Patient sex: M
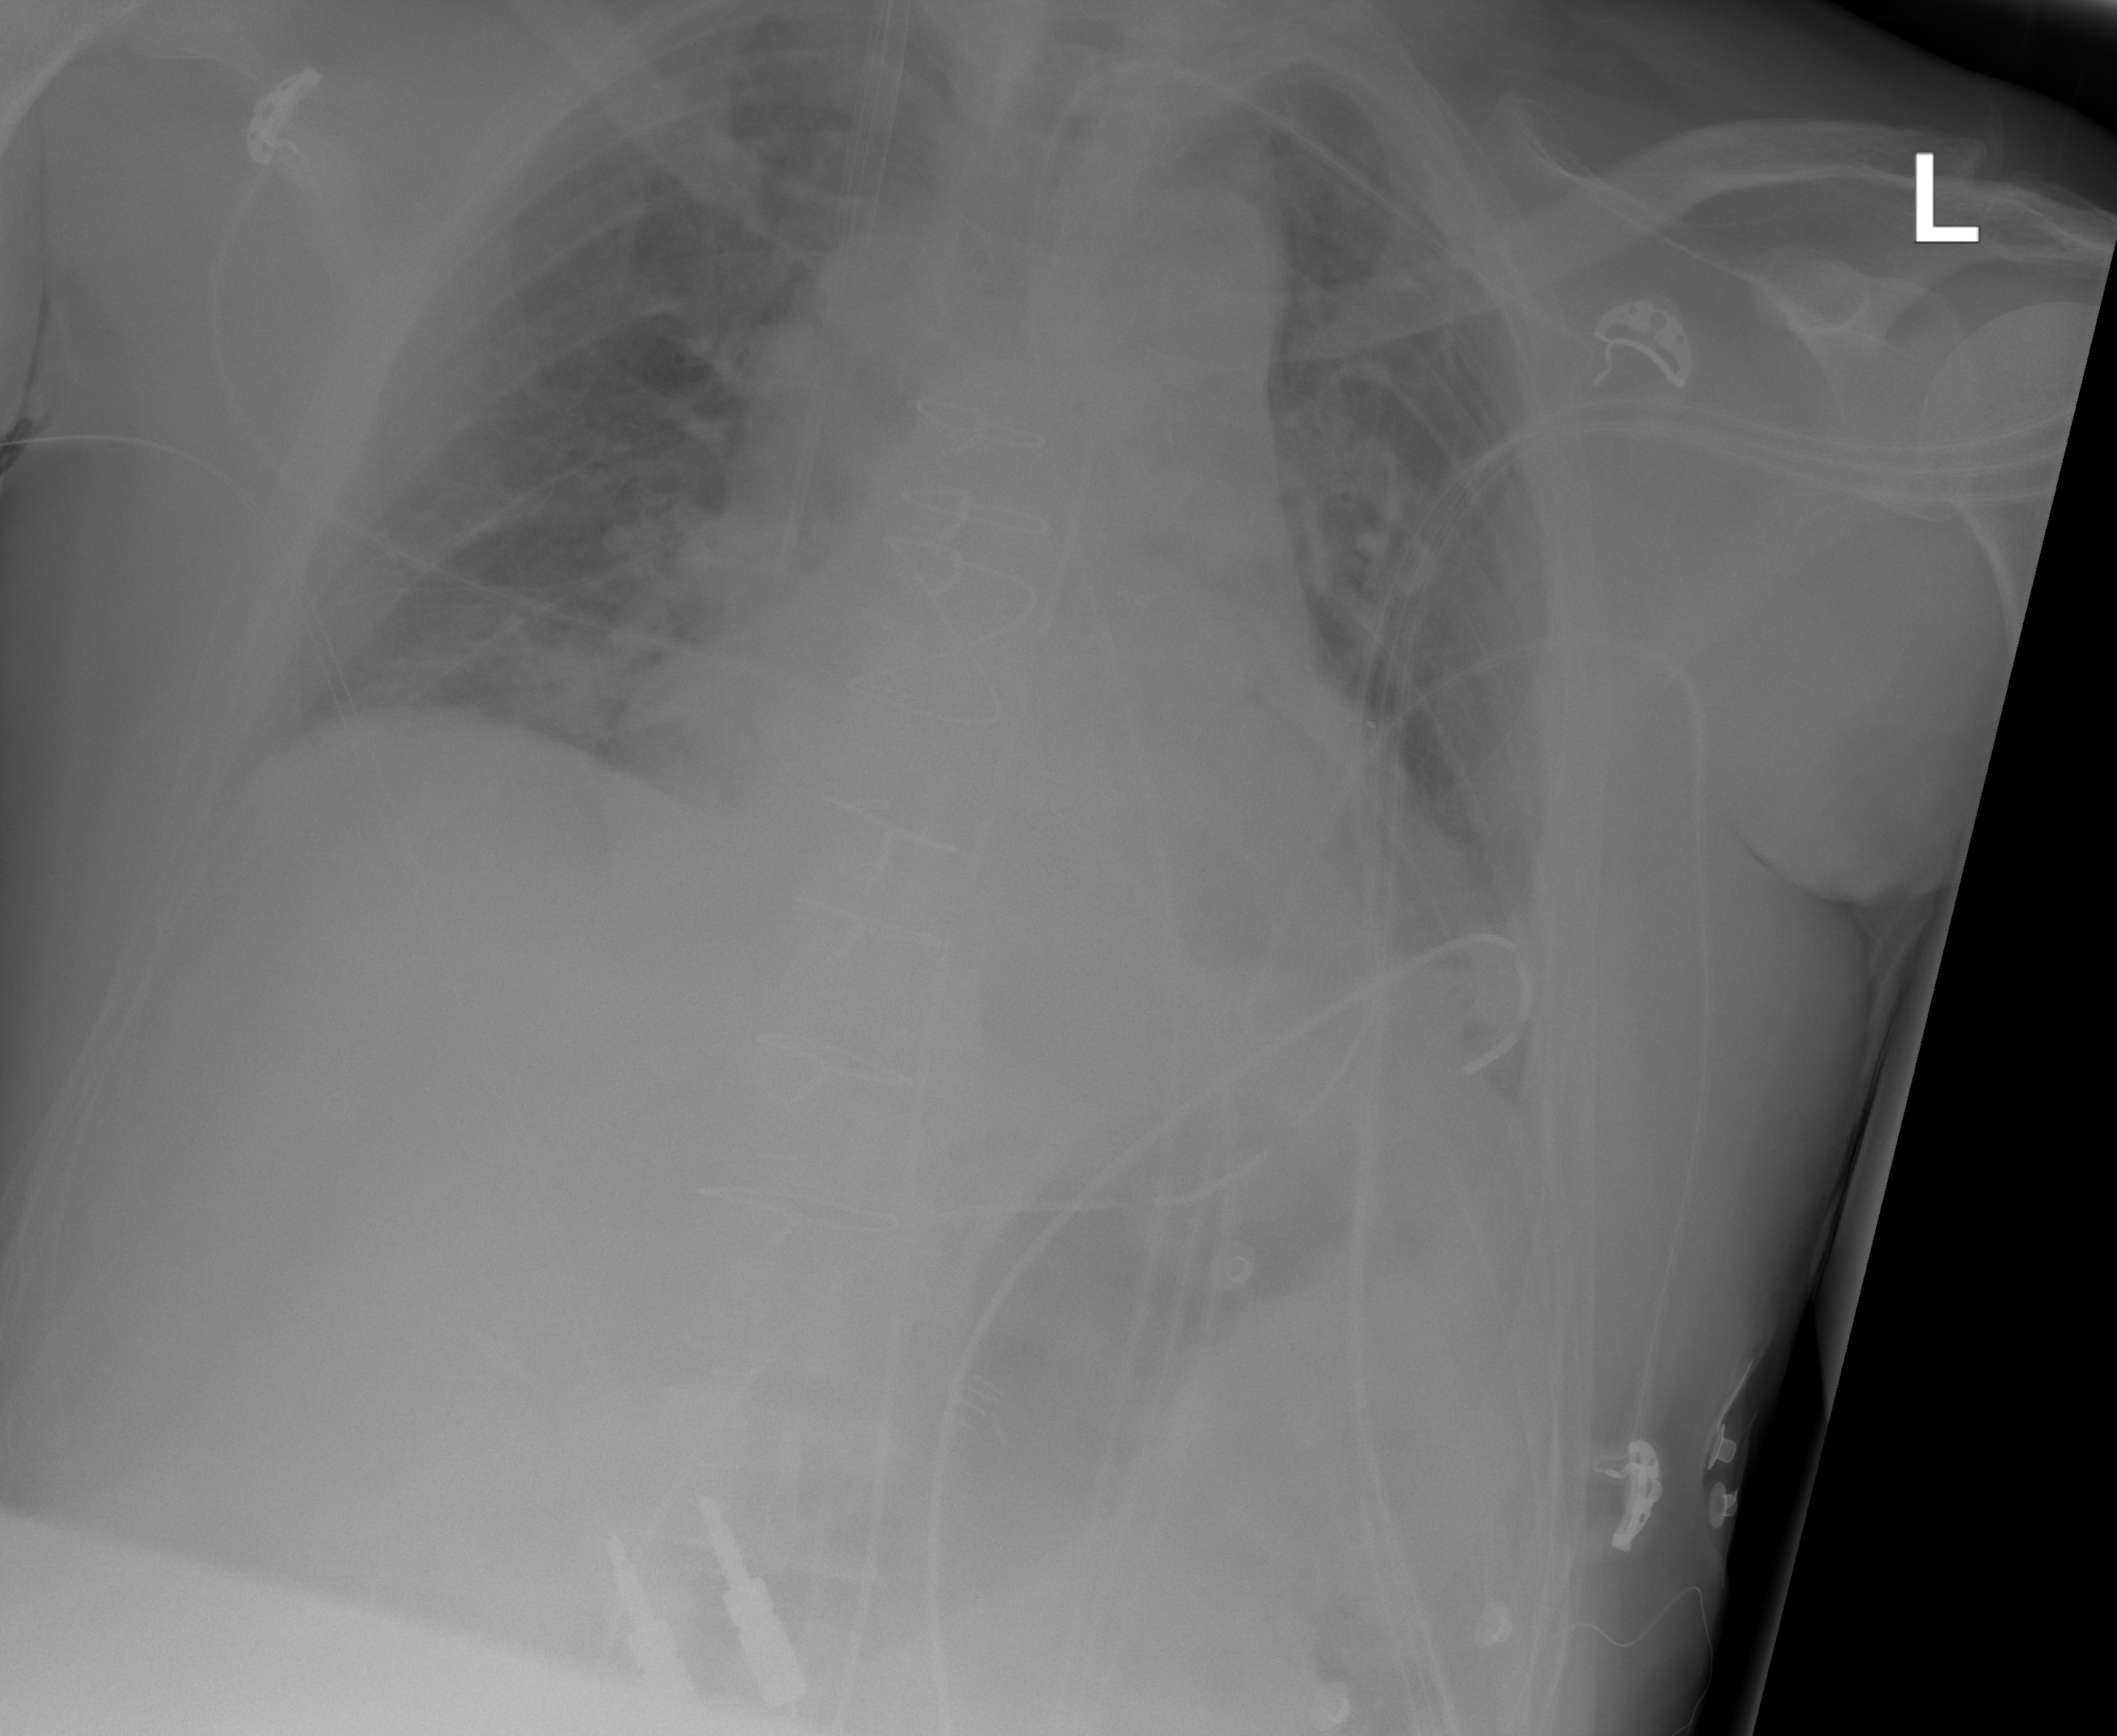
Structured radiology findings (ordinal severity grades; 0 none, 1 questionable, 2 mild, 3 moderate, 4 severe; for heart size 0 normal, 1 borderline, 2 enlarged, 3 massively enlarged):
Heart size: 2
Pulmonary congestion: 2
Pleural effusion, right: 0
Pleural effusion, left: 0
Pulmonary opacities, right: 0
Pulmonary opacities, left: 0
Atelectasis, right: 0
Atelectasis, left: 0